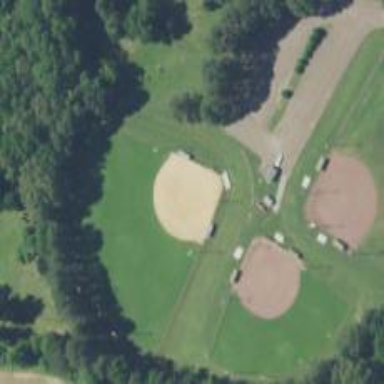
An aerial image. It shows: Softball pitch for leisure sports.